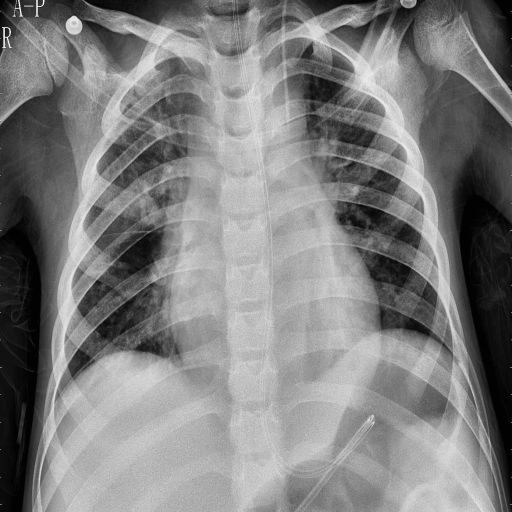
Finding: PNEUMONIA